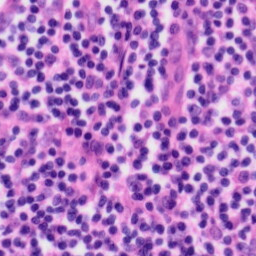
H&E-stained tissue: Tonsil